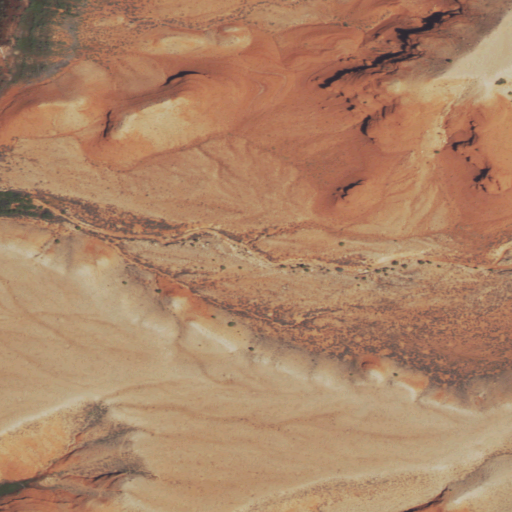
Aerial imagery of valley in Wyoming named John Blue Canyon containing grassland, shrub, and herbaceous wetlands